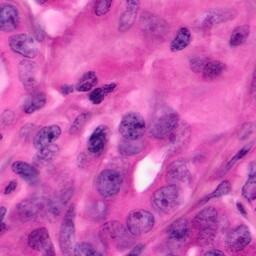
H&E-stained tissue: Pancreatic